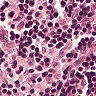
Metastatic tissue present: no